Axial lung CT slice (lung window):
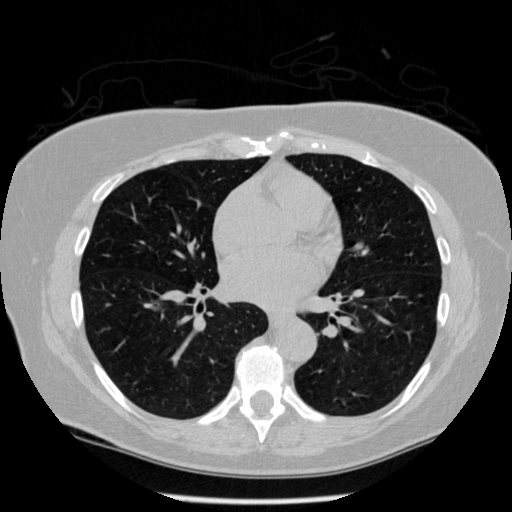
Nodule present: no